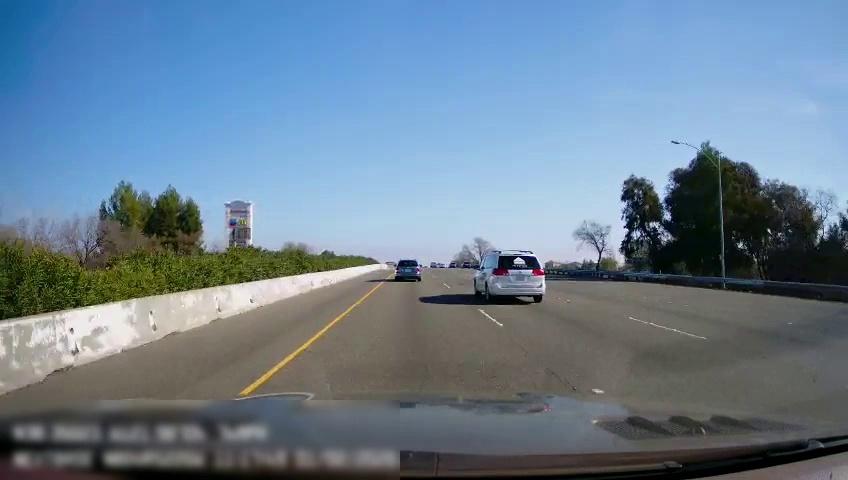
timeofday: Day
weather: Sunny
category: Drivable Space
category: Vehicles | Car
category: Vehicles | Car
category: Lanes | Current Lane
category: Lanes | Current Lane
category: Lanes | Alternate Lane